Field crop: maize
Growth stage: 2
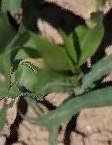
Species: maize